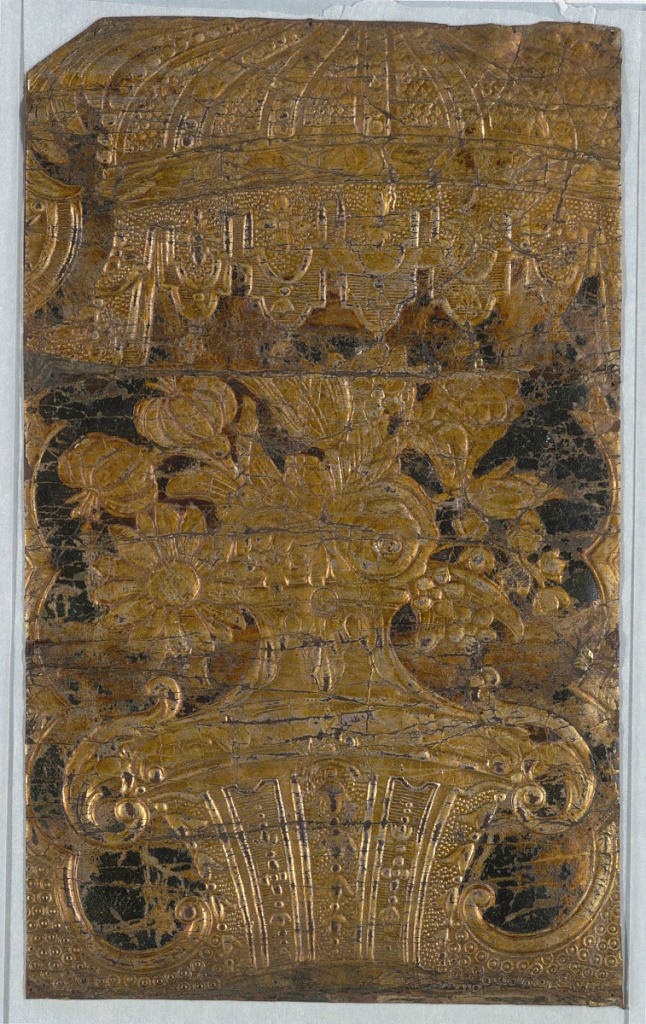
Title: Sidewall
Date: ca. 1680
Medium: Leather, stamped, painted, silvered
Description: Portion, silver varnished and painted dark brown, showing basket of flowers below a lambrequin.